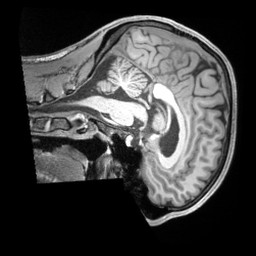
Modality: T1w
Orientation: sagittal
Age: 23
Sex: male
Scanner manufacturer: siemens
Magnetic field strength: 3 T
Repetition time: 2.2 s
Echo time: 0.00218 s